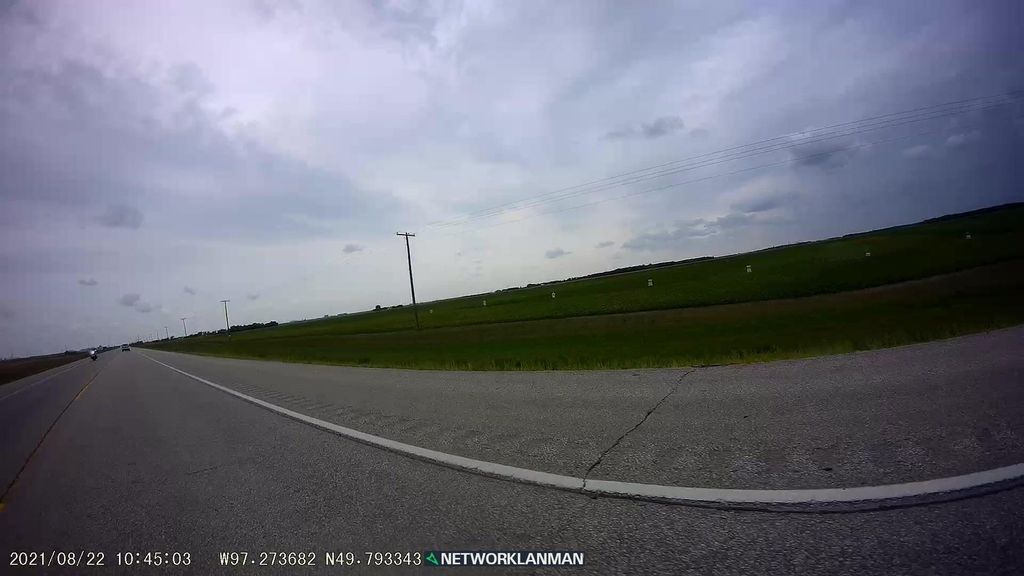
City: winnipeg